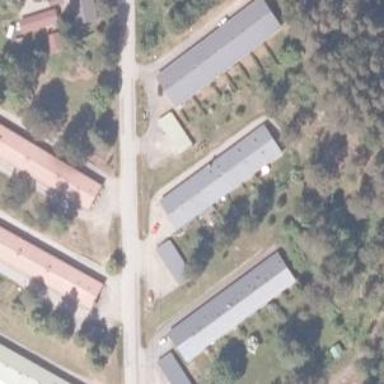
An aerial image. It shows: Terrace building.